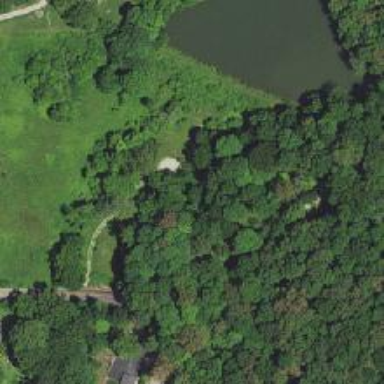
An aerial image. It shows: Reservoir.